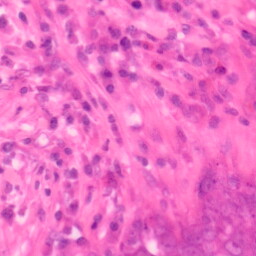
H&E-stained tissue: Colon